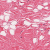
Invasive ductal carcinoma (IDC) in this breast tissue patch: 0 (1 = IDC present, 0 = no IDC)